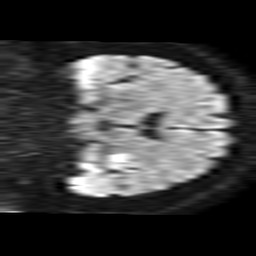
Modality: TRACE
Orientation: coronal
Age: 61
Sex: male
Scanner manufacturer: philips
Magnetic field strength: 1.5 T
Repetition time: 3.398 s
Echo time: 0.06922 s